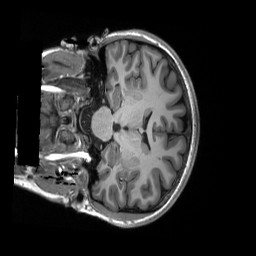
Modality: T1w
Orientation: coronal
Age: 20